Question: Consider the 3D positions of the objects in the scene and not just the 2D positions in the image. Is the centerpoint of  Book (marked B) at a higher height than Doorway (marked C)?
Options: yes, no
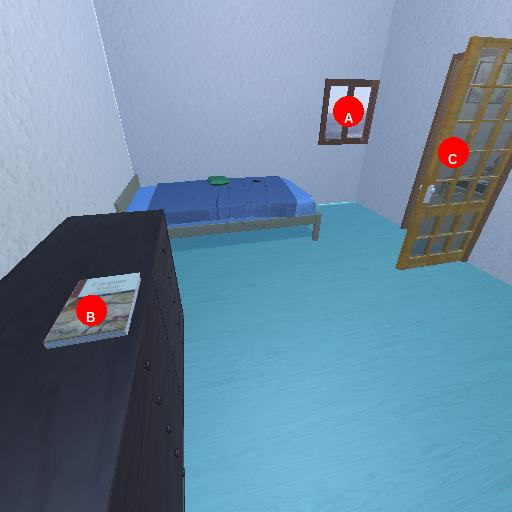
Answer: yes